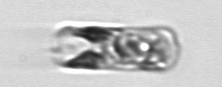
Label: Guinardia_delicatula